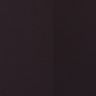
Metastatic tissue present: no